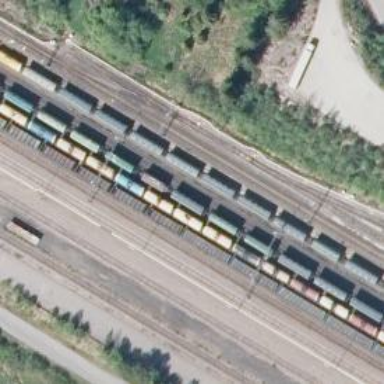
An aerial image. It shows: Railway yard.